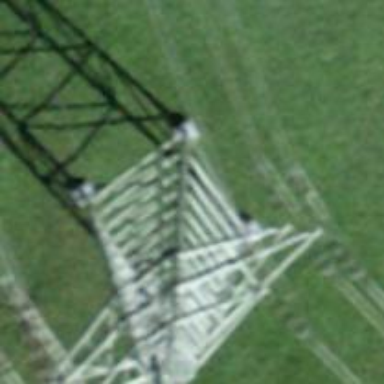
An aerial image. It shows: Towering power structure.